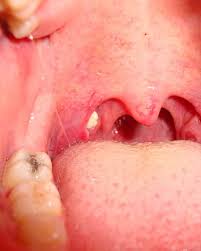
Condition: Mouth Ulcer